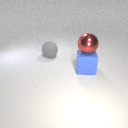
large red metal sphere above large blue rubber cube